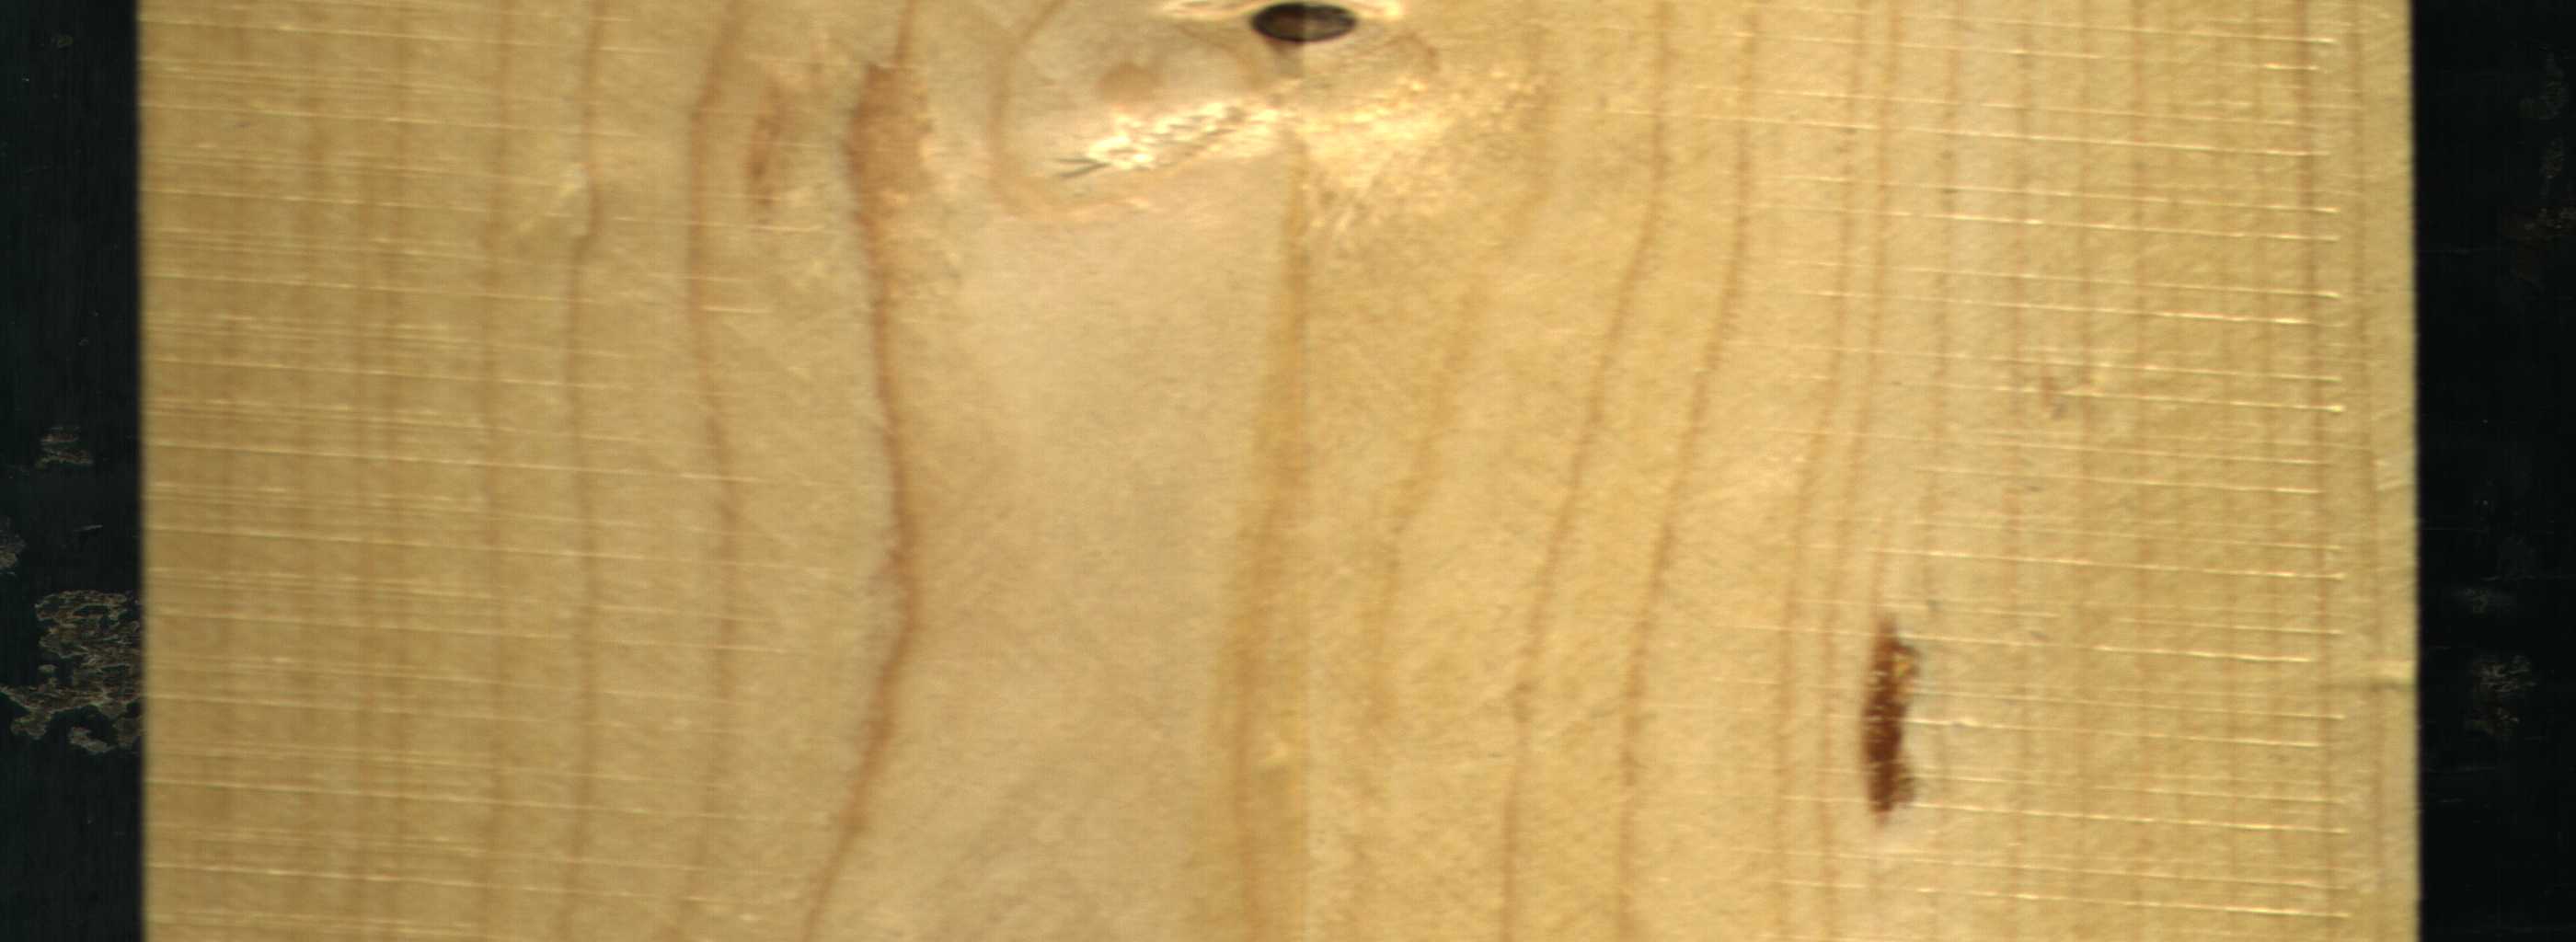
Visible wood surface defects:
resin
Dead_Knot